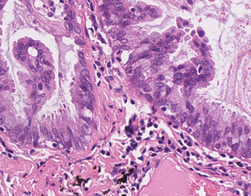
Tumor epithelial tissue: yes
Tumor-associated stroma tissue: yes
Normal tissue: no